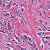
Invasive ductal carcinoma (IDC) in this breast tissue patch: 1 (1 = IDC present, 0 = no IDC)